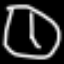
Label: clock